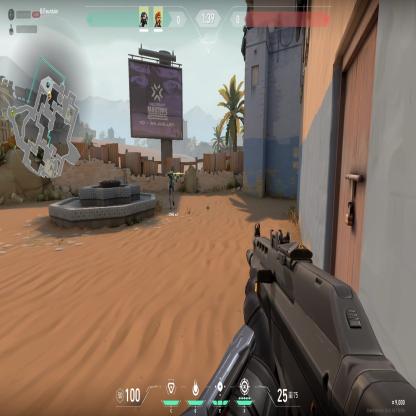
Label: teammate